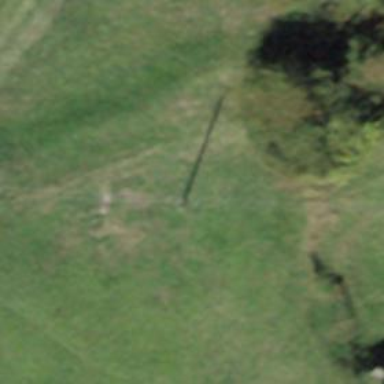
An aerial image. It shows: Minor power line.